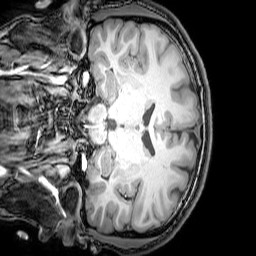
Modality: T1w
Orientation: coronal
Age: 23
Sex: male
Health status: healthy
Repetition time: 0.081 s
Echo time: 0.037 s